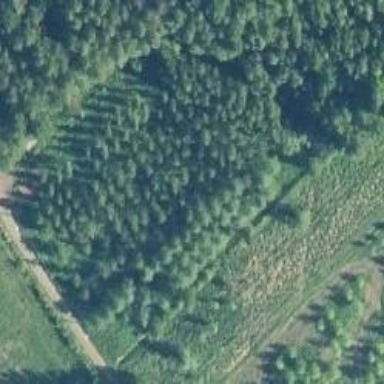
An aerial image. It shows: Plant nursery specializing in trees.